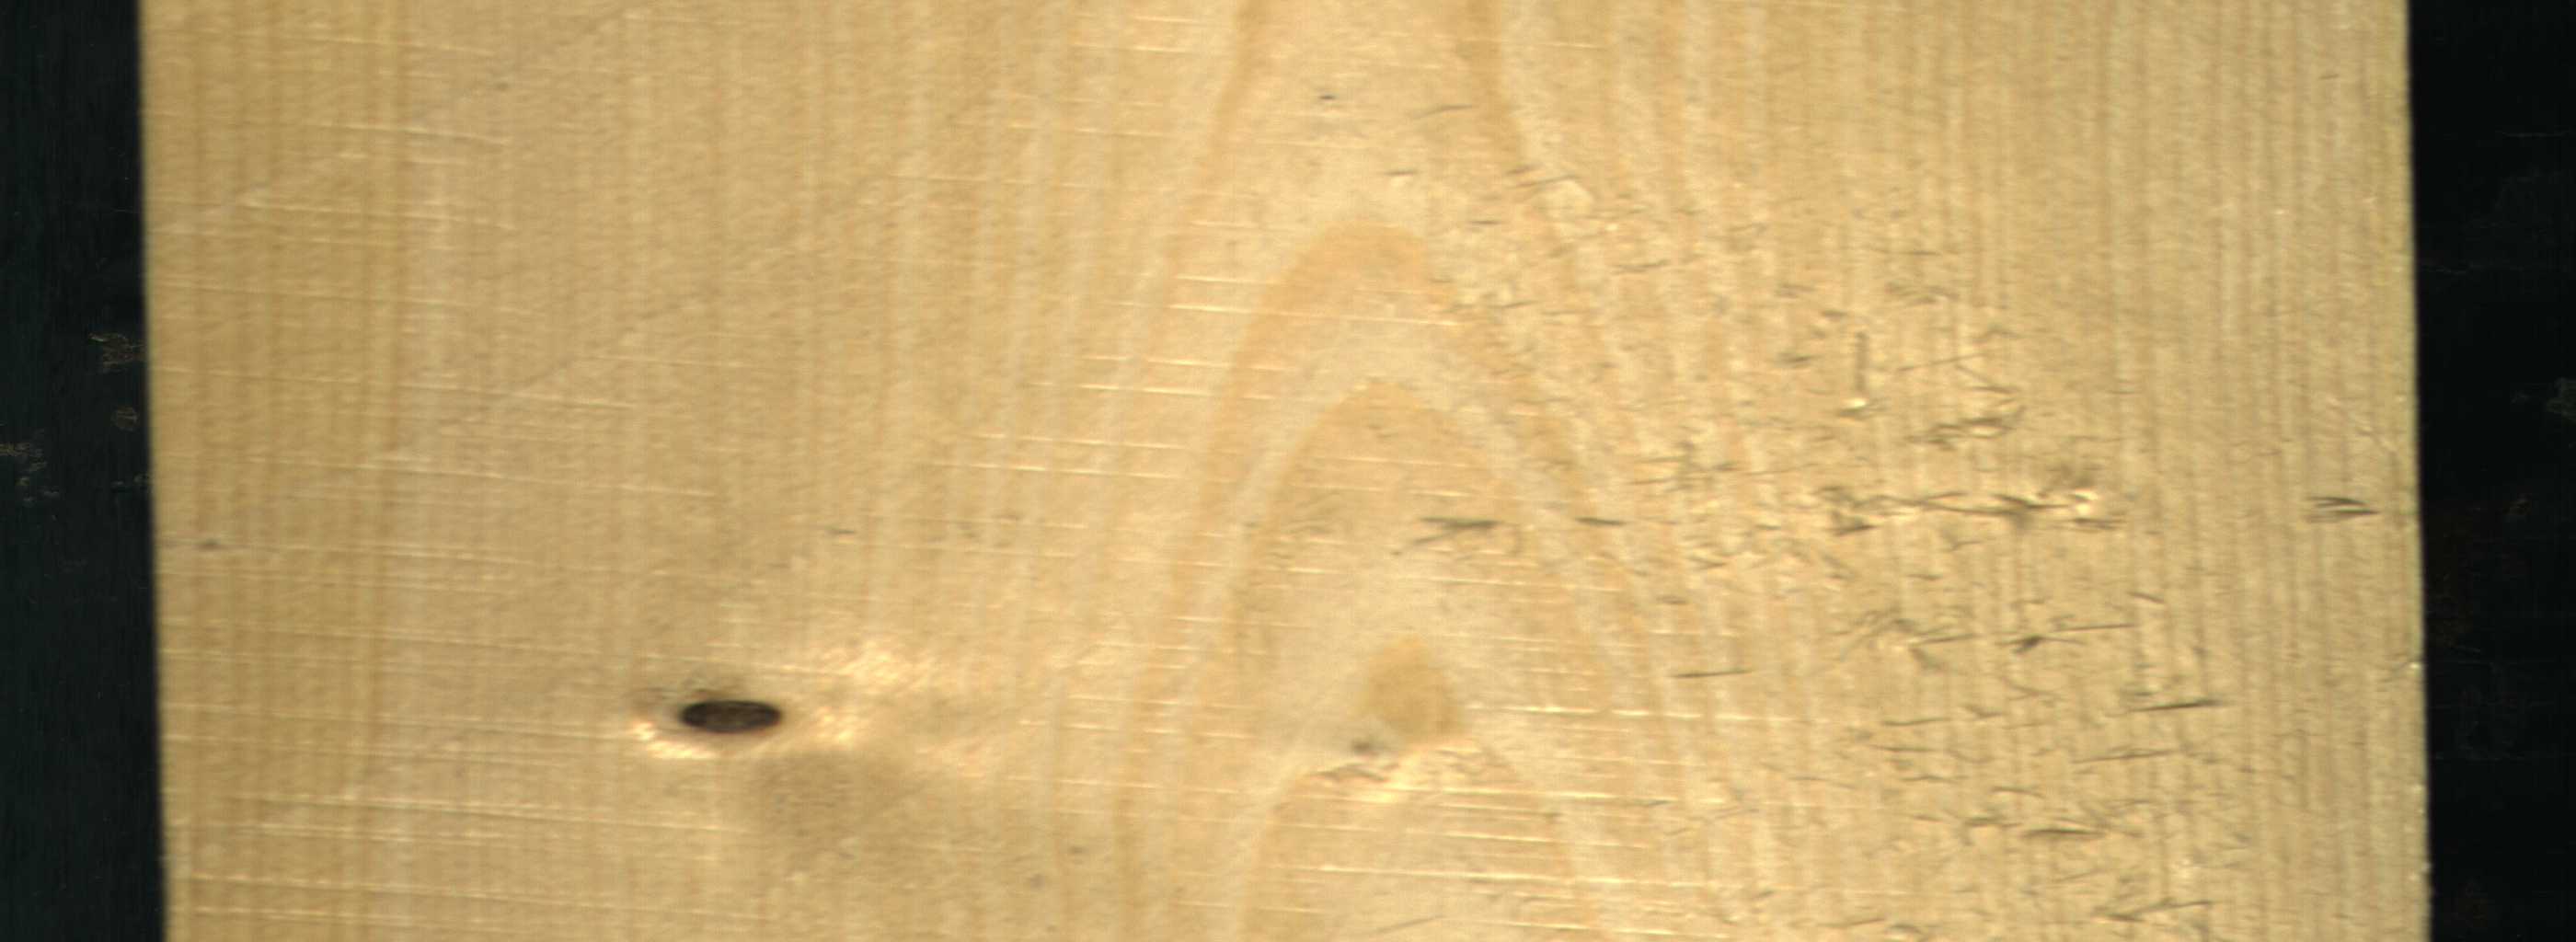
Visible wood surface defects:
Dead_Knot